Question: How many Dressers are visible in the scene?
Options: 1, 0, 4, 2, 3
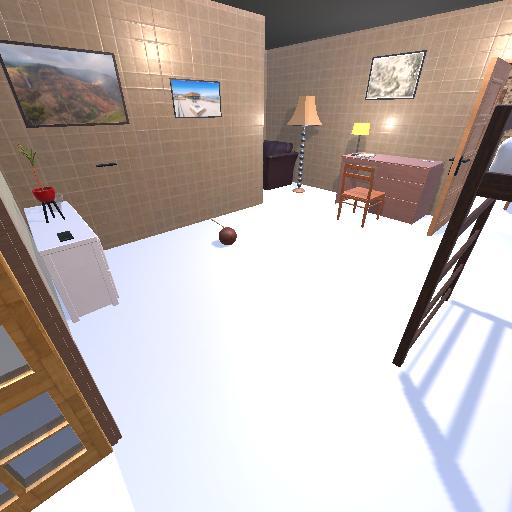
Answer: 1